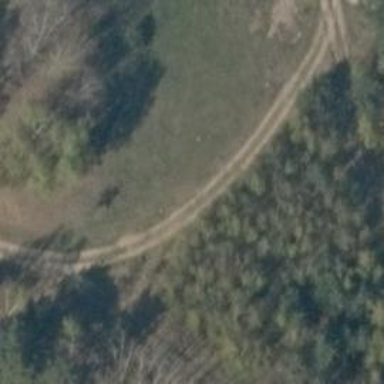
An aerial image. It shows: Track road with grade4 tracktype.